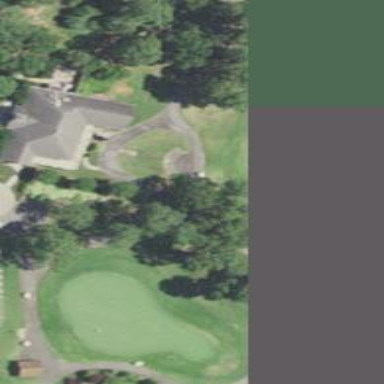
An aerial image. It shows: Path for both road and golf.